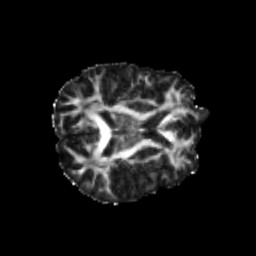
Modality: FA
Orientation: axial
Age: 19
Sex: male
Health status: healthy
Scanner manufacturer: philips
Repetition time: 7.39 s
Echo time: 0.08599 s